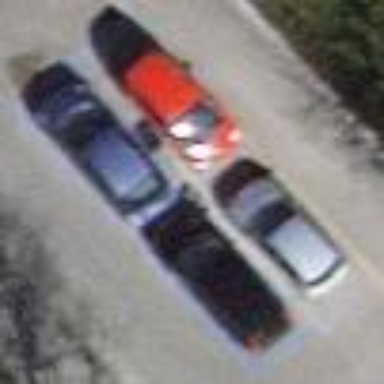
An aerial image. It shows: Asphalt parking lane.